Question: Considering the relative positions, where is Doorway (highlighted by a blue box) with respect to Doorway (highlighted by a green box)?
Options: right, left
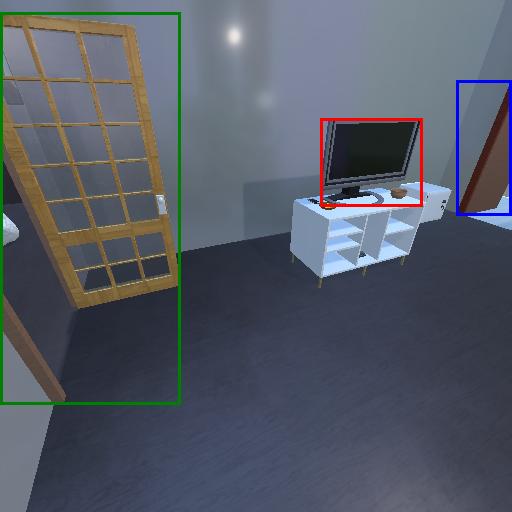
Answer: right